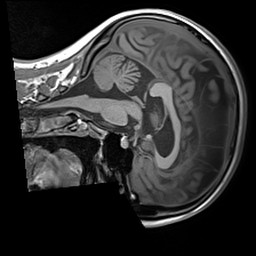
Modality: T1w
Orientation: sagittal
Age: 25
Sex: female
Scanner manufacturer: siemens
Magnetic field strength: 3 T
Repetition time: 1.6 s
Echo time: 0.00236 s